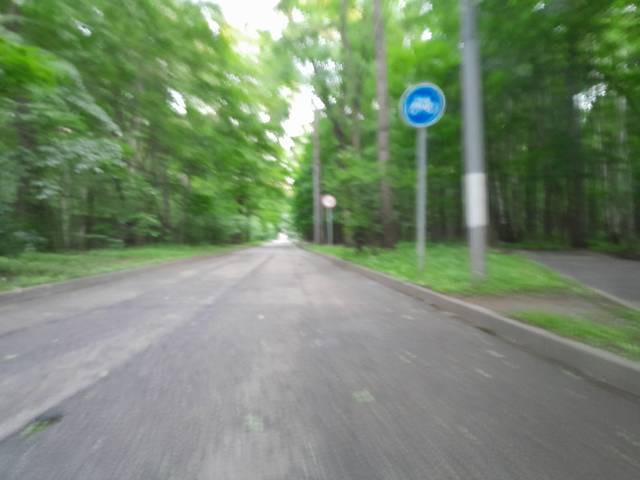
Region: Russia
Coordinates: 55.806, 37.669